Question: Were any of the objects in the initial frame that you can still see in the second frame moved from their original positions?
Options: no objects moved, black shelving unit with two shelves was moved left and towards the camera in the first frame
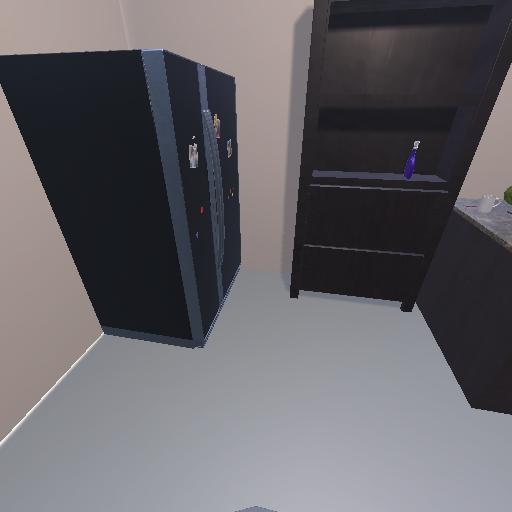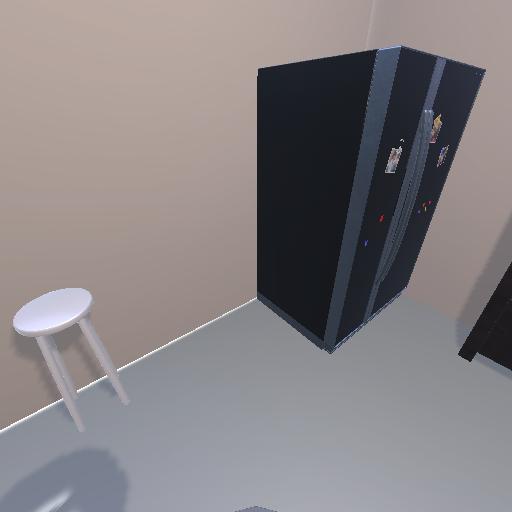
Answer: no objects moved